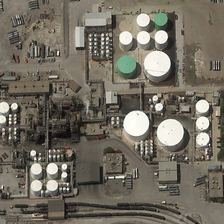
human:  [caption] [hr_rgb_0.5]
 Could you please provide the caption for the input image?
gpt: many storage tanks are near many tubes and several buildings .

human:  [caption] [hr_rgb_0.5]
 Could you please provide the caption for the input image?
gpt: many storage tanks are near many tubes and several buildings .

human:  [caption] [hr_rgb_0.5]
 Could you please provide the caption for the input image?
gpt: many storage tanks are near many tubes and several buildings .

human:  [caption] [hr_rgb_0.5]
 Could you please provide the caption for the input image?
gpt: many storage tanks are near many tubes and several buildings .

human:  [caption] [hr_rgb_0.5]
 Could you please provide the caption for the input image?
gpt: many storage tanks are near many tubes and several buildings .